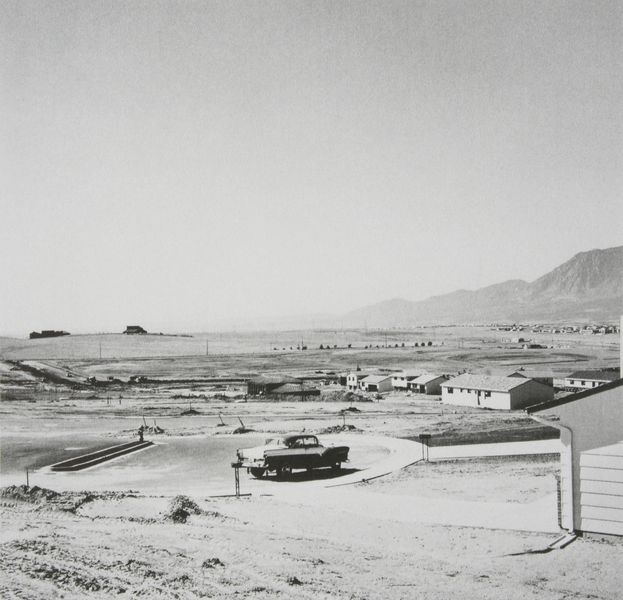
Titel: Neu bezogene Tract Houses, Colorado Springs
Künstler: Robert Adams
Standort: Hannover
Institution: Niedersächsische Sparkassenstiftung
Schlagwörter: schatten, weiß, grau, holz, licht, schwarz, ferne, horizont, häuser, sonne, gebirge, wüste, auto, foto, fotografie, photographie, schwarzweiß, photo, usa, parken, pkw, nevada